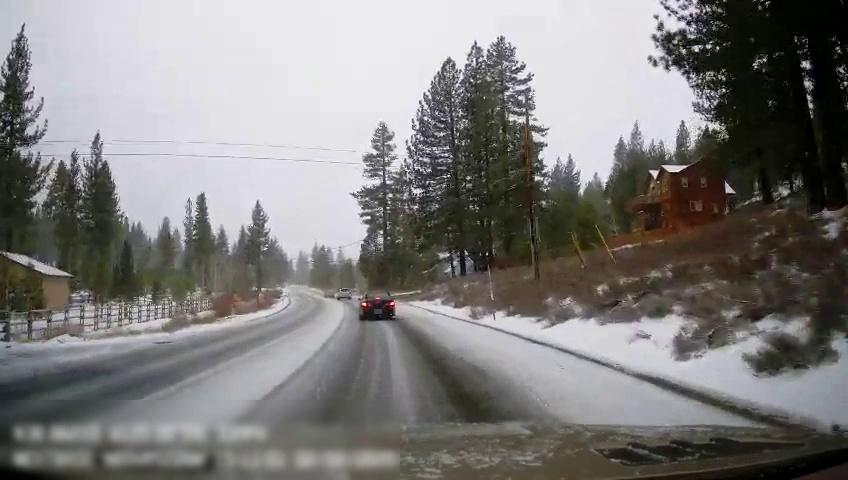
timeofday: Day
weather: Snowy
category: Drivable Space
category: Vehicles | Car
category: Vehicles | SUV
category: Vehicles | Car